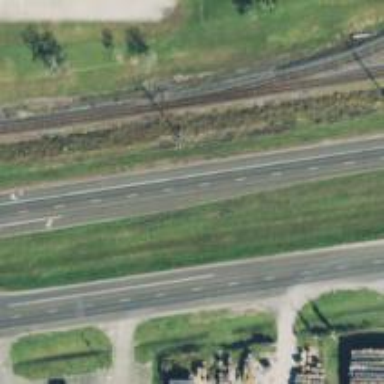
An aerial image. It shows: This image shows trunk highway that functions as expressway.